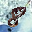
Label: 8